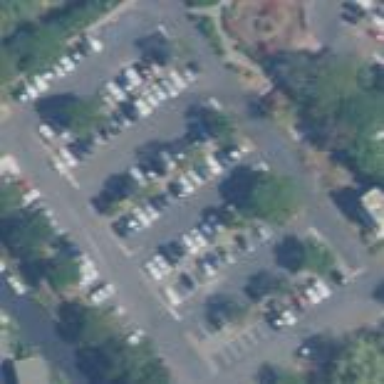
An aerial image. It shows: Parking aisle designated as service road.